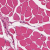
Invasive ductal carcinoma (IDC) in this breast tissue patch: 0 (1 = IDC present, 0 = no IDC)